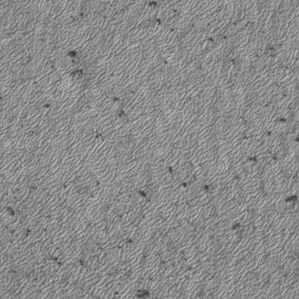
Label: frost